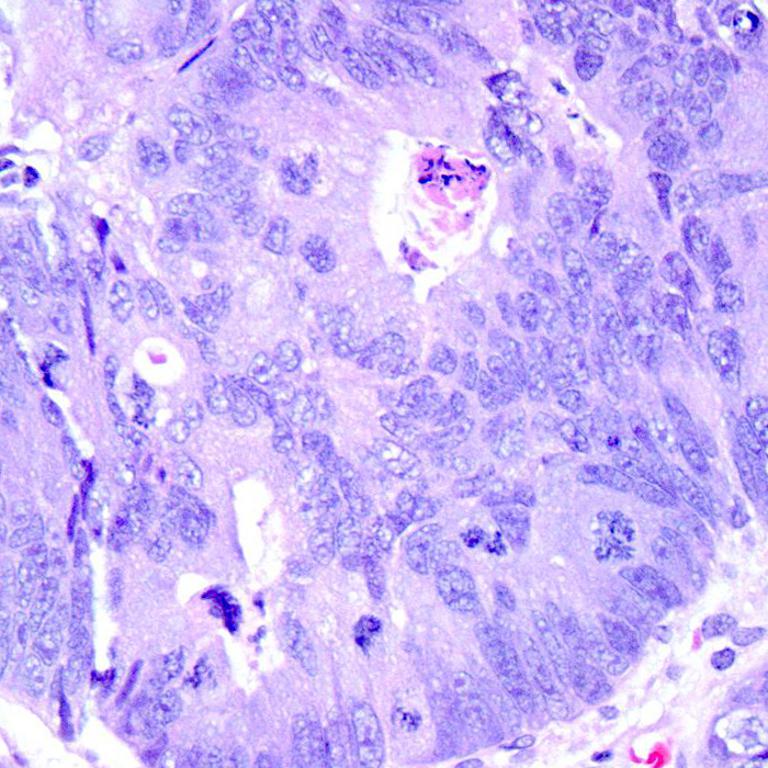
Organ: colon
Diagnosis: adenocarcinomas